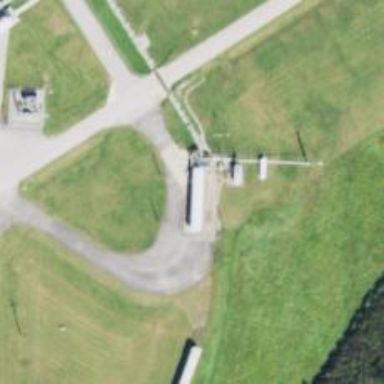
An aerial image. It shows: Storage tank that is man-made.